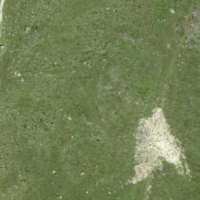
EUNIS habitat code: 26
Species observed at this site:
Asplenium viride
Saxifraga androsacea